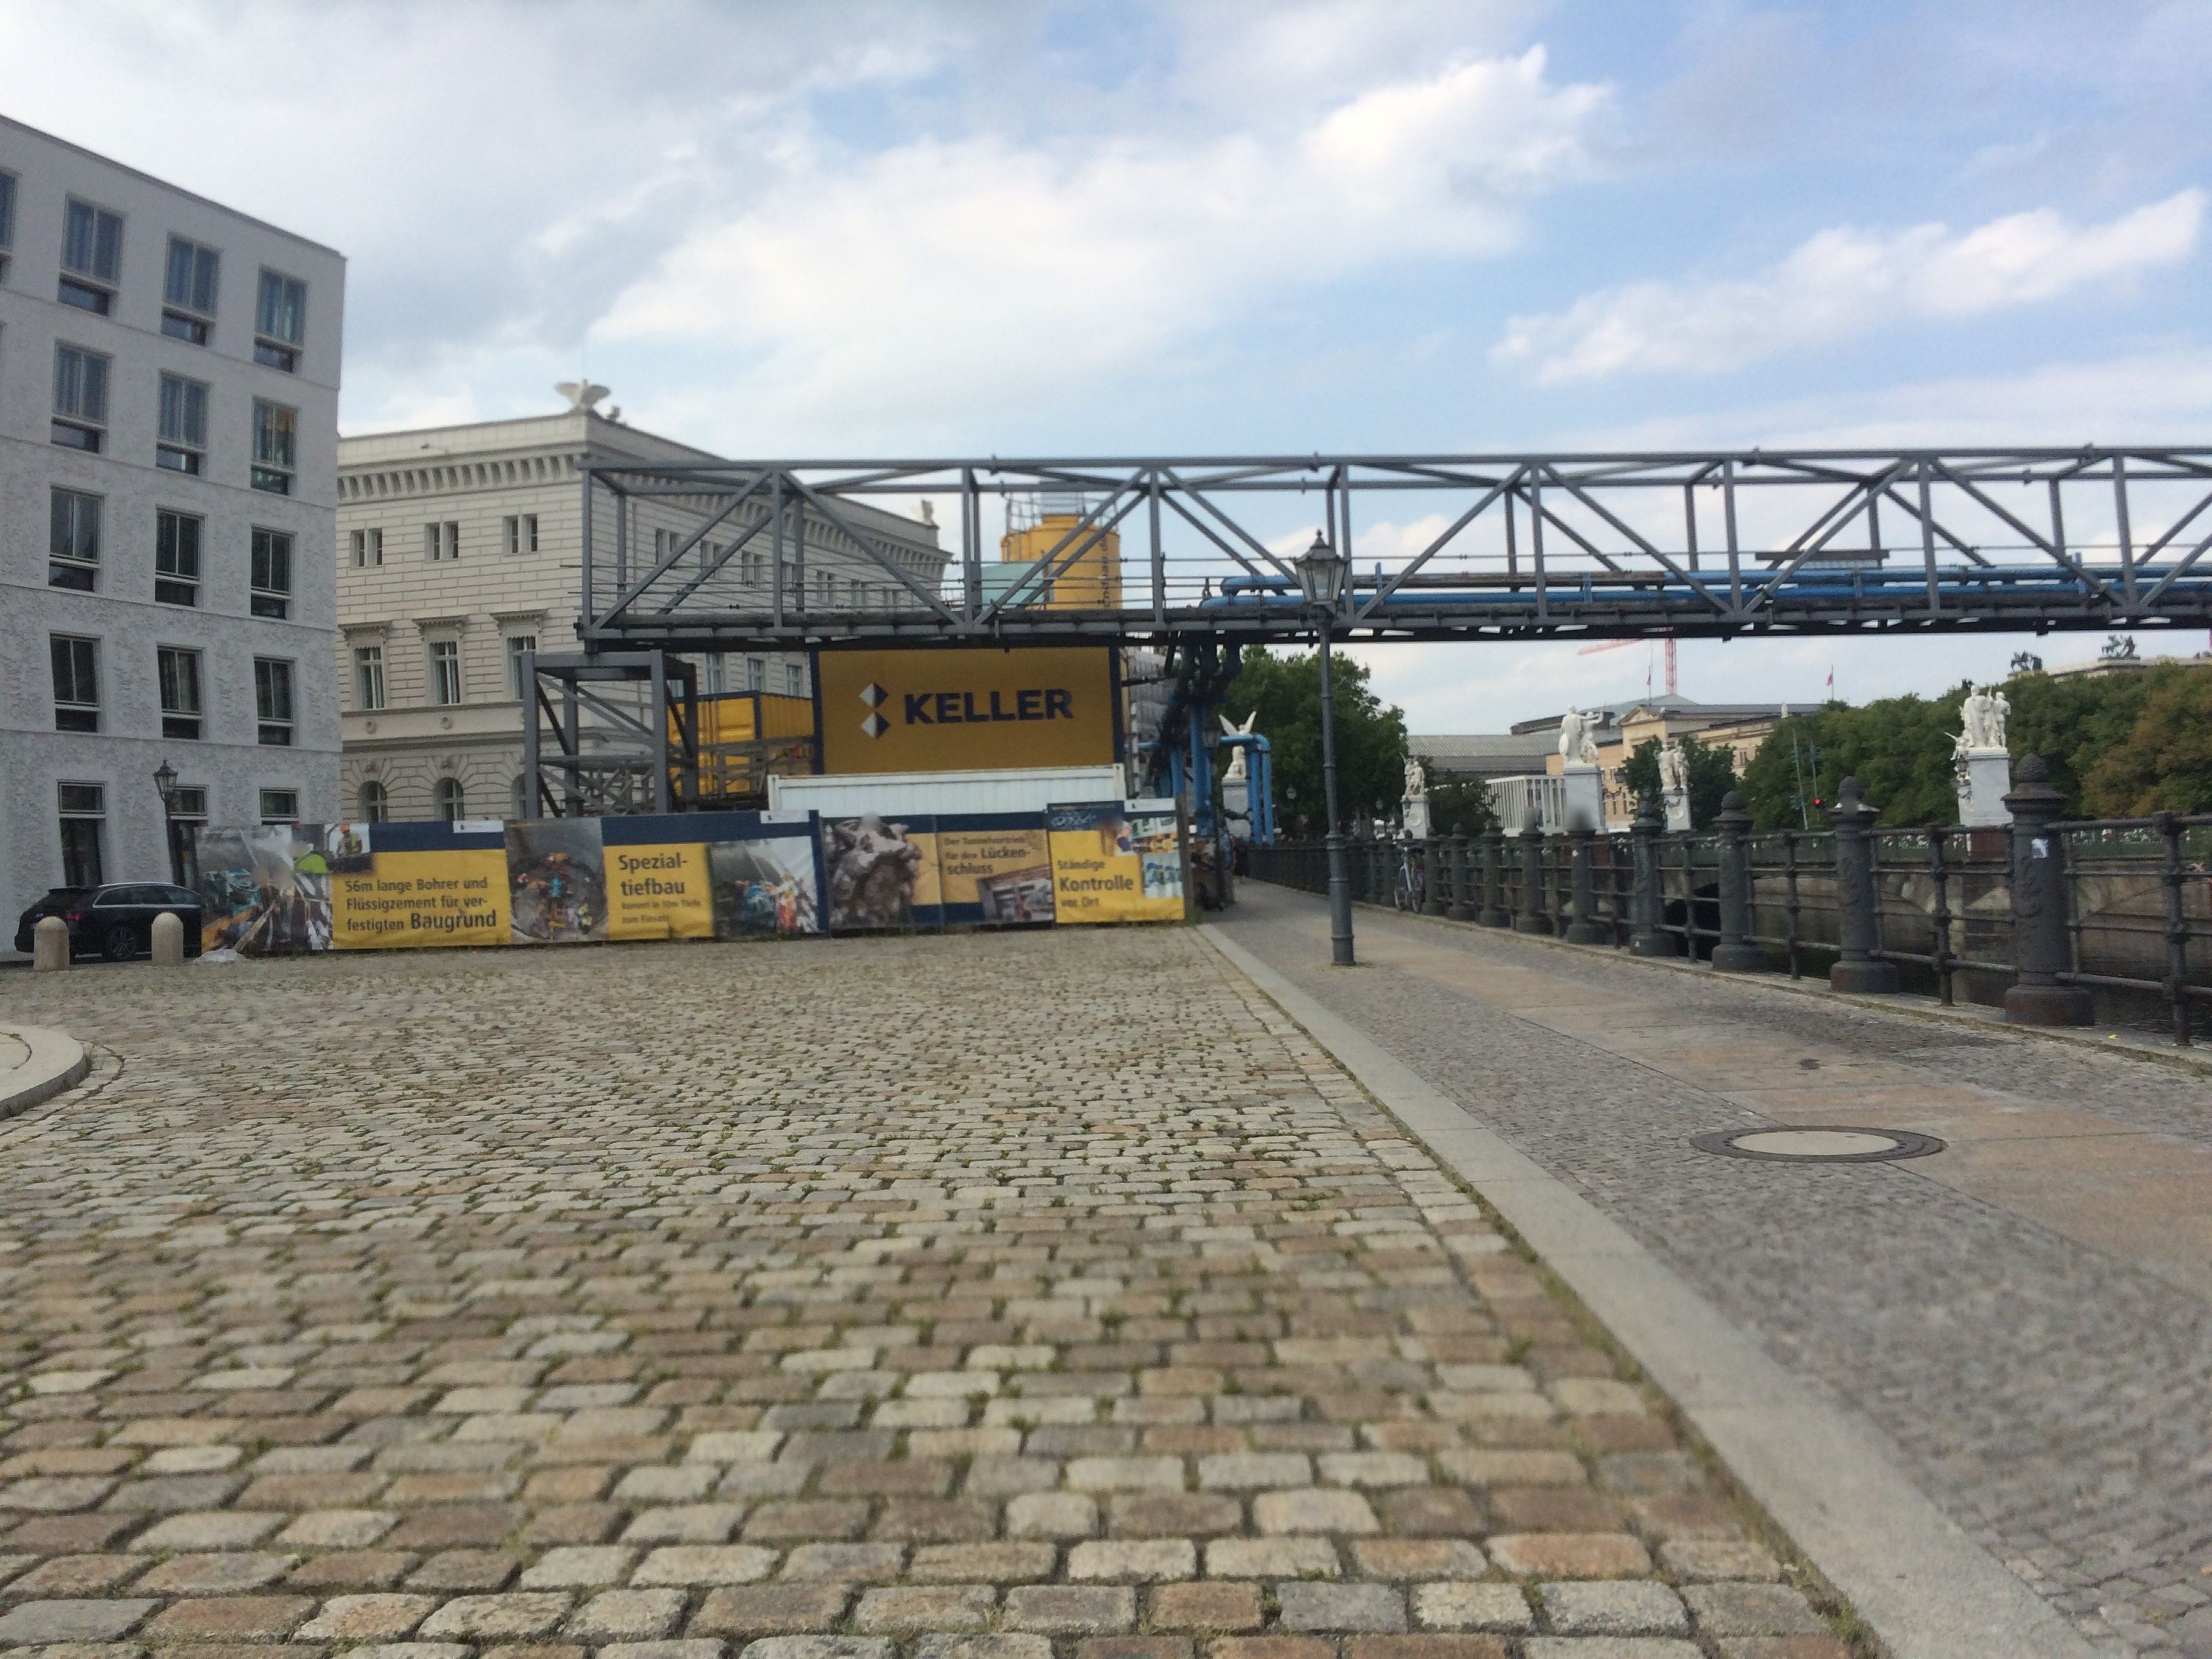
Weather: clear
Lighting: day
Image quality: good
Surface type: walking surface
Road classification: service
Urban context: urban centre
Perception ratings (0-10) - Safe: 4.73, Lively: 3.36, Beautiful: 5, Boring: 2.85, Depressing: 6.84, Wealthy: 3.12